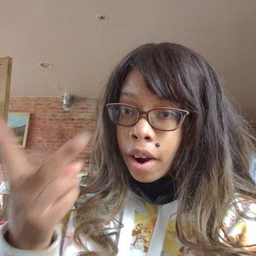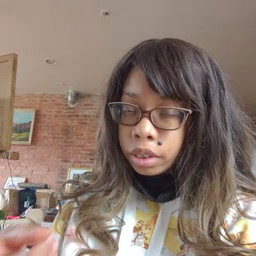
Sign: fall